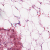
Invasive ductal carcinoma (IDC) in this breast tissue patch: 0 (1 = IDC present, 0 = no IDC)